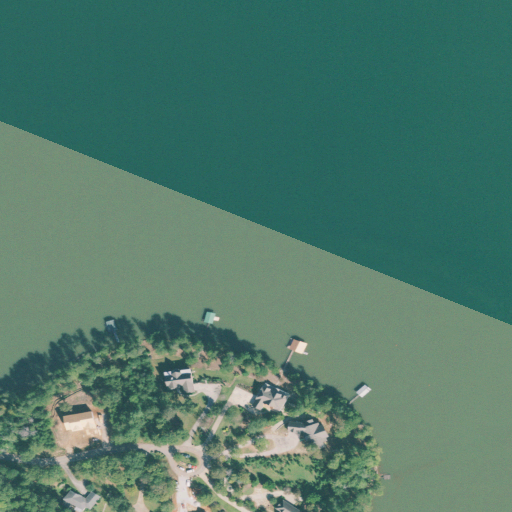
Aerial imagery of bar in Georgia named Cleveland Shoal (historical) containing open water, evergreen forest, low intensity development, pasture, grassland, open development, deciduous forest, shrub, and mixed forest